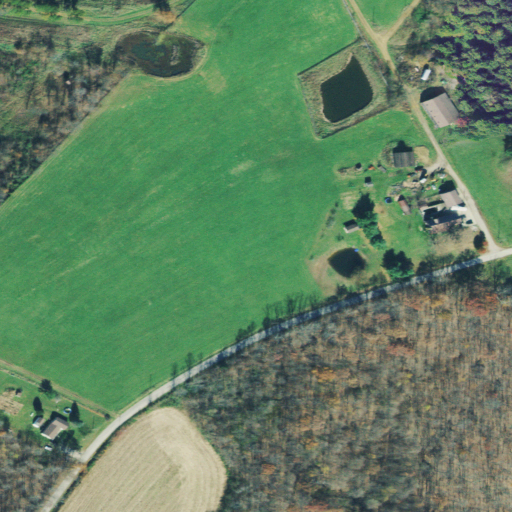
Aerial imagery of ridge(s) in Ohio named Laurel Ridge containing grassland, deciduous forest, pasture, open development, and low intensity development